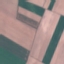
Land use / land cover class: AnnualCrop